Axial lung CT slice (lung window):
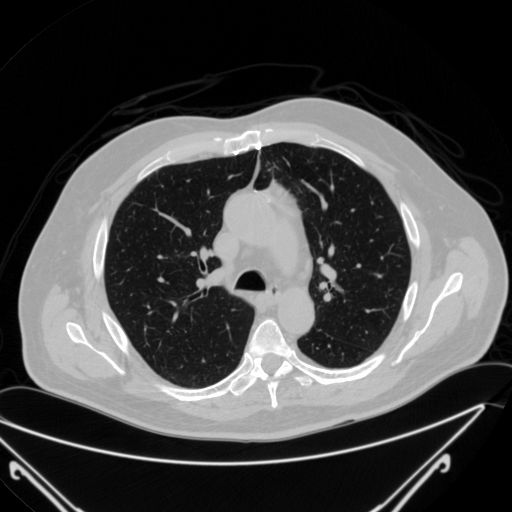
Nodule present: no